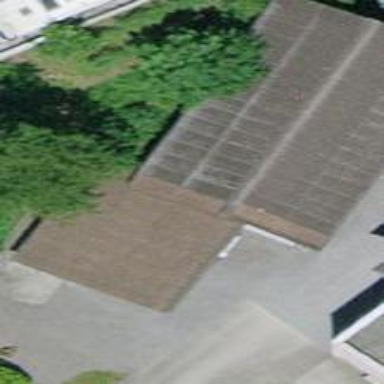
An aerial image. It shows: View of roof of building.